Group 1:
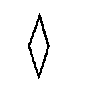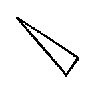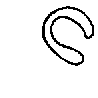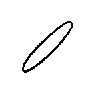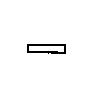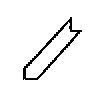
Group 2:
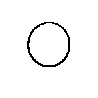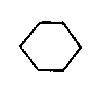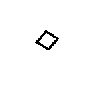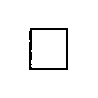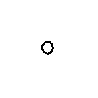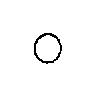
Rule separating the two groups: Thin and elongated vs. compact.
Concepts: elongated_compact
Comments: All examples in this Bongard Problem are shape outlines.
Author: Mikhail M. Bongard
Reference: M. M. Bongard, Pattern Recognition, Spartan Books, 1970, p. 217.